Interaction volume radius: 5 \u00c5
Interaction volume height: 20 \u00c5
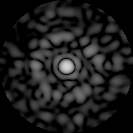
Disorder parameter: 0.8052